Field crop: tomato
Growth stage: 2
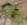
Species: solanum